Aerial crown-view tile of a tropical tree (Barro Colorado Island, Panama), acquired 20250414:
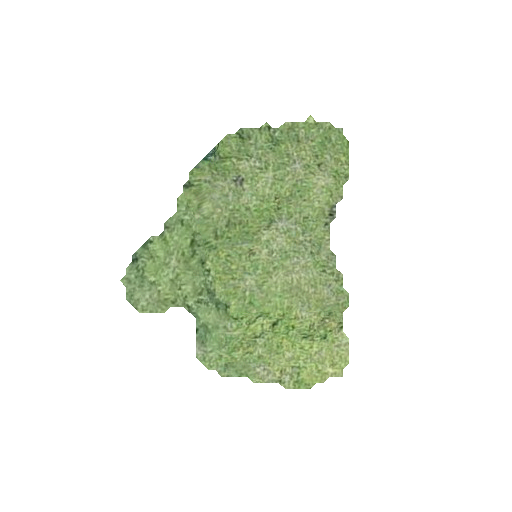
Species: Quararibea stenophylla
GBIF accepted scientific name: Quararibea stenophylla
Crown area: 61.976 m²